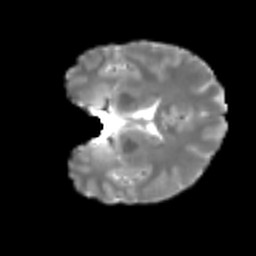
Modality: T2w
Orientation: coronal
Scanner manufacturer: siemens
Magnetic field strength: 3 T
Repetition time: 4 s
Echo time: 0.0594 s